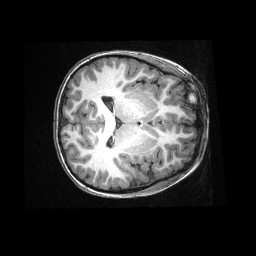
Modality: T1w
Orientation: axial
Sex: male